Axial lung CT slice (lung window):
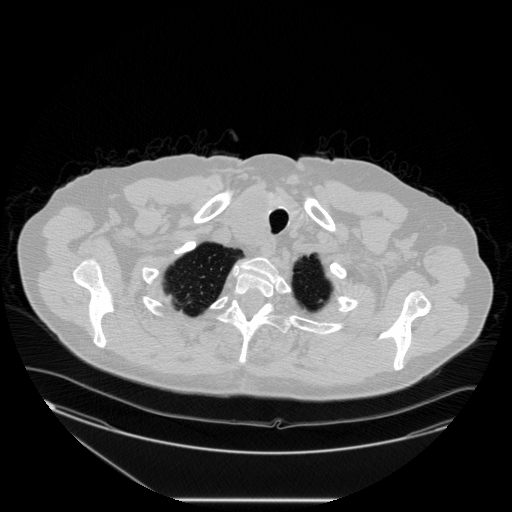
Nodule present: no